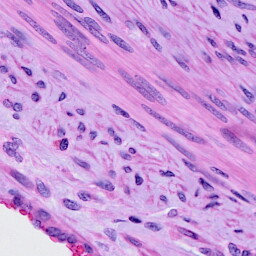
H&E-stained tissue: Cervix